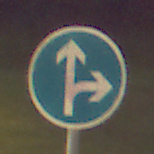
Verkehrszeichen: VorgeschriebeneFahrtrichtungGeradeausOderRechts
Umgebung: Outdoor, Suburban
Tageszeit: Night
Wetter: Clear
Licht: Artificial
Jahreszeit: NotSpecified
Kontrast: MediumContrast